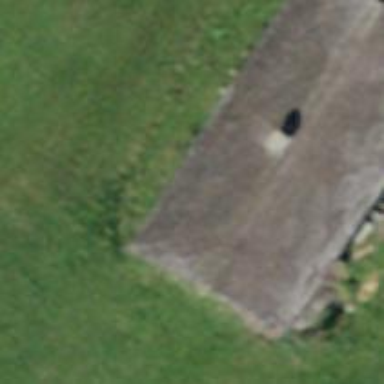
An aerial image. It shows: Simple house.